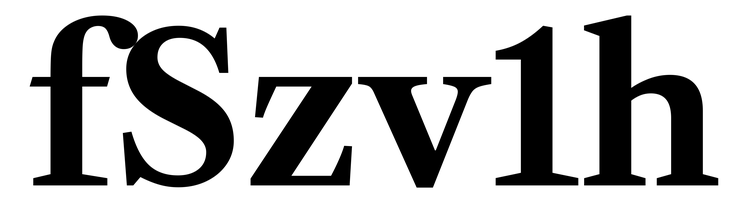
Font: LibreCaslonText_Bold